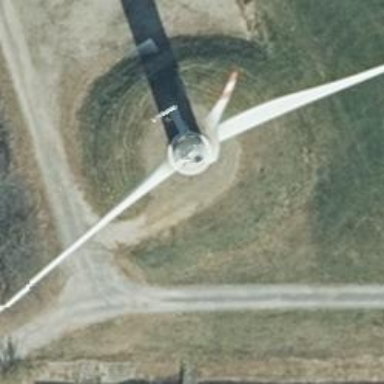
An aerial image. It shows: Wind generator is in the picture.